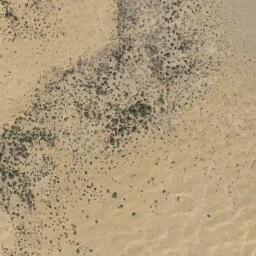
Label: chaparral